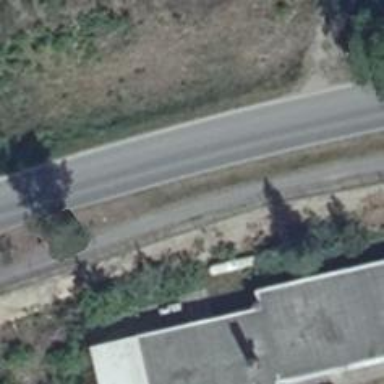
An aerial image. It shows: Asphalt path.